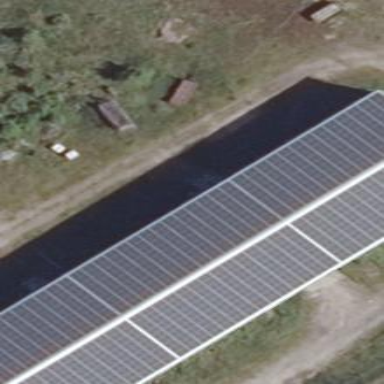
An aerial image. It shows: Solar photovoltaic panel generator on farm auxiliary building. The small installation generates electricity from solar energy.